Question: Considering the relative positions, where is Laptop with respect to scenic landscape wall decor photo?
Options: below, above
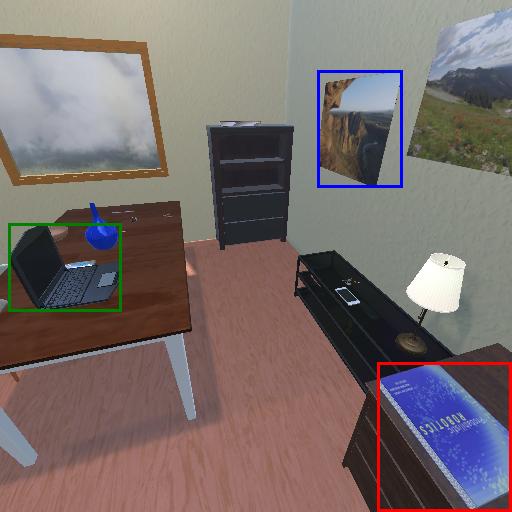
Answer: below